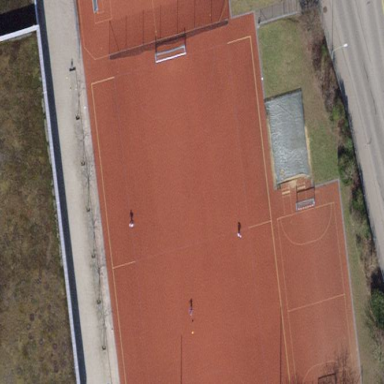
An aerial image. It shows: Multi-sport pitch for leisure activities.